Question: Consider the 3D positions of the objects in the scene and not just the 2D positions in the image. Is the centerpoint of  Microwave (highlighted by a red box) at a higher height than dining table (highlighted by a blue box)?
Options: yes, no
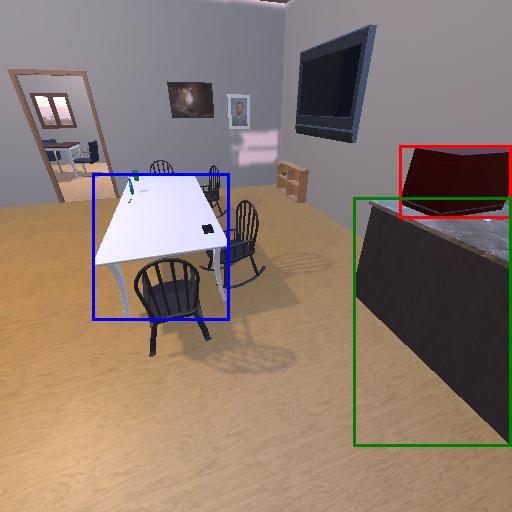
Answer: yes